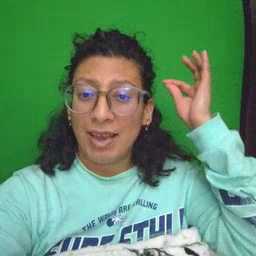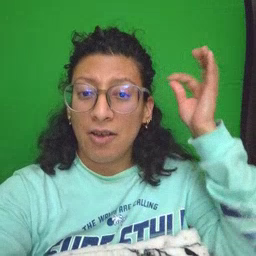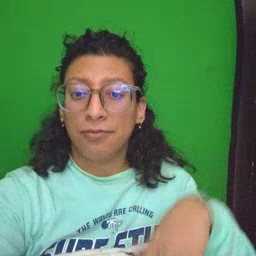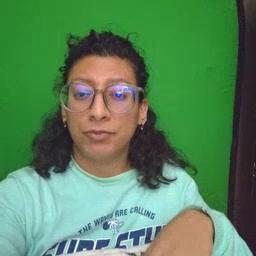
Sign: hair